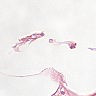
Metastatic tissue present: no